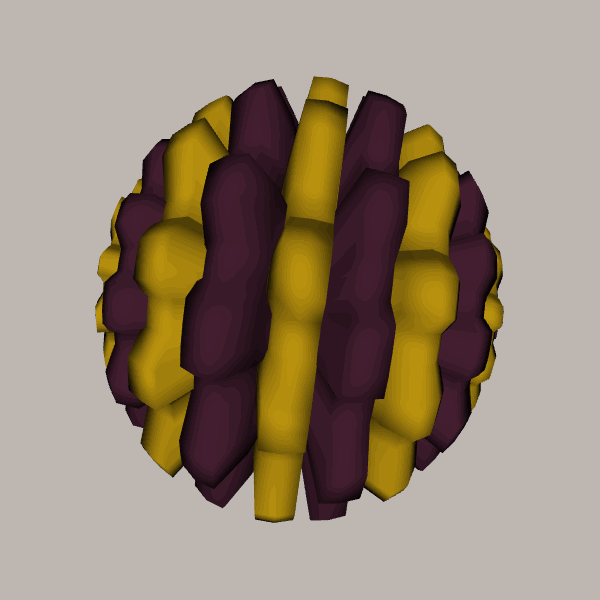
Background: light